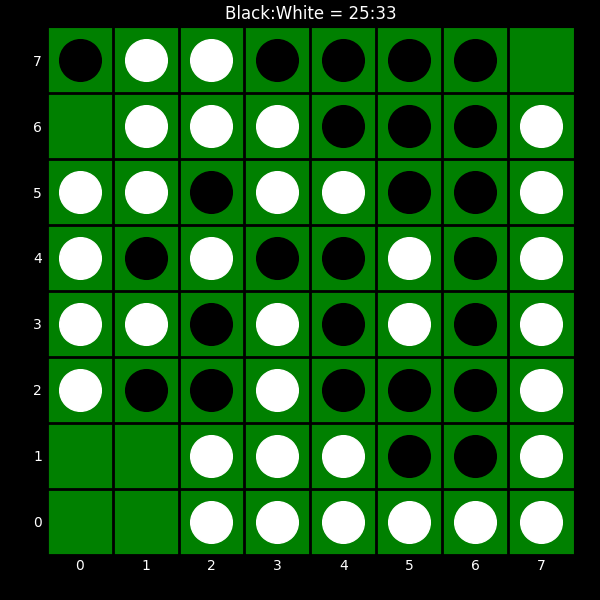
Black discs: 25
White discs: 33